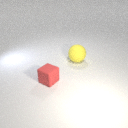
small red rubber cube to the left of large yellow rubber sphere